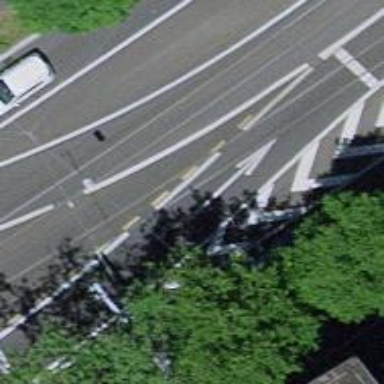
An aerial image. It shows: Tram level crossing on the railway.